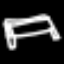
Label: bed